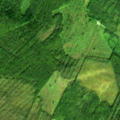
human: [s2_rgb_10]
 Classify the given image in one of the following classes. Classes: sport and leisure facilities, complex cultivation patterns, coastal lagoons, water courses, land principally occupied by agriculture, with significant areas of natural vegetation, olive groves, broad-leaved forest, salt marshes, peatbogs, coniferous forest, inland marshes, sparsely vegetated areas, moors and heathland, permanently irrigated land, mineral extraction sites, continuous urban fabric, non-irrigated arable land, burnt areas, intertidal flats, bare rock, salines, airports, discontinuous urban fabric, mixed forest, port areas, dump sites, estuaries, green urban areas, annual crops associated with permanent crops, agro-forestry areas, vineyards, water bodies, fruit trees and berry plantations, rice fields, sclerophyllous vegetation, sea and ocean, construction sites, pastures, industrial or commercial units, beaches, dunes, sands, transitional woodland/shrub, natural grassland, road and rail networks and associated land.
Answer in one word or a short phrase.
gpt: broad-leaved forest, coniferous forest, mixed forest, transitional woodland/shrub